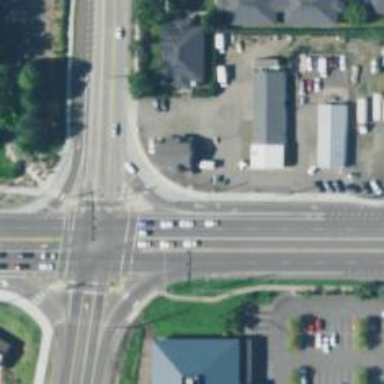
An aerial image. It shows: Asphalt road with primary link designation.